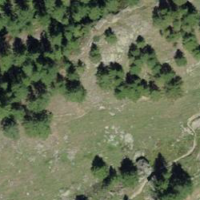
EUNIS habitat code: 43
Species observed at this site:
Geranium pyrenaicum